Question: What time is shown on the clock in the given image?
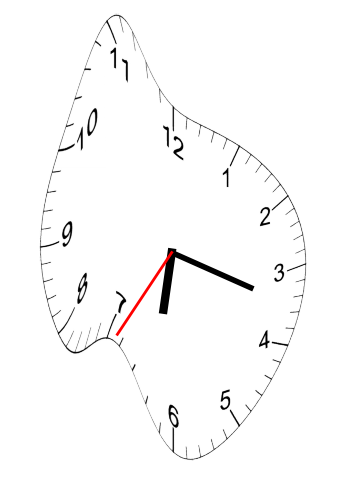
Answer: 06:17:35